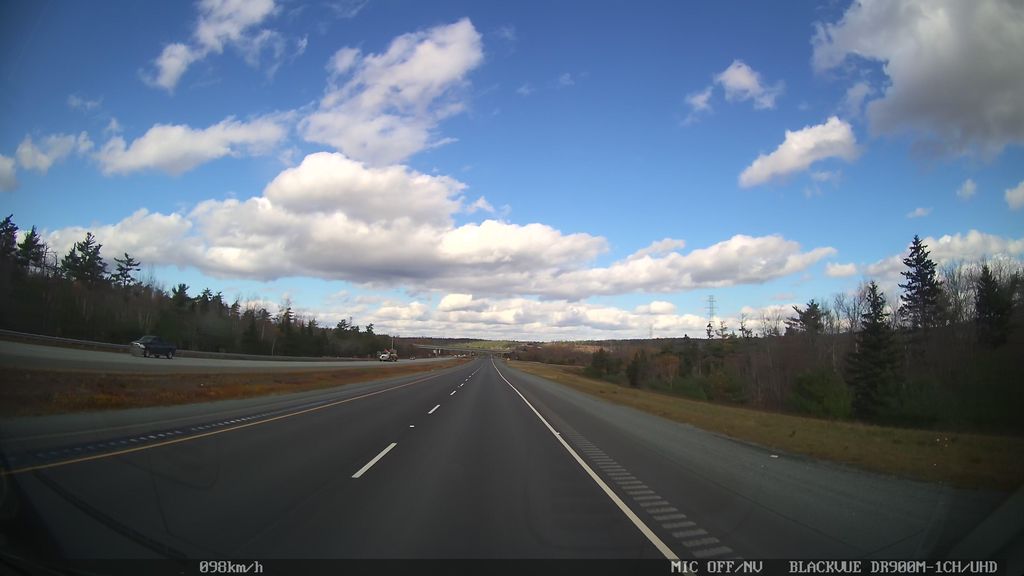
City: halifax